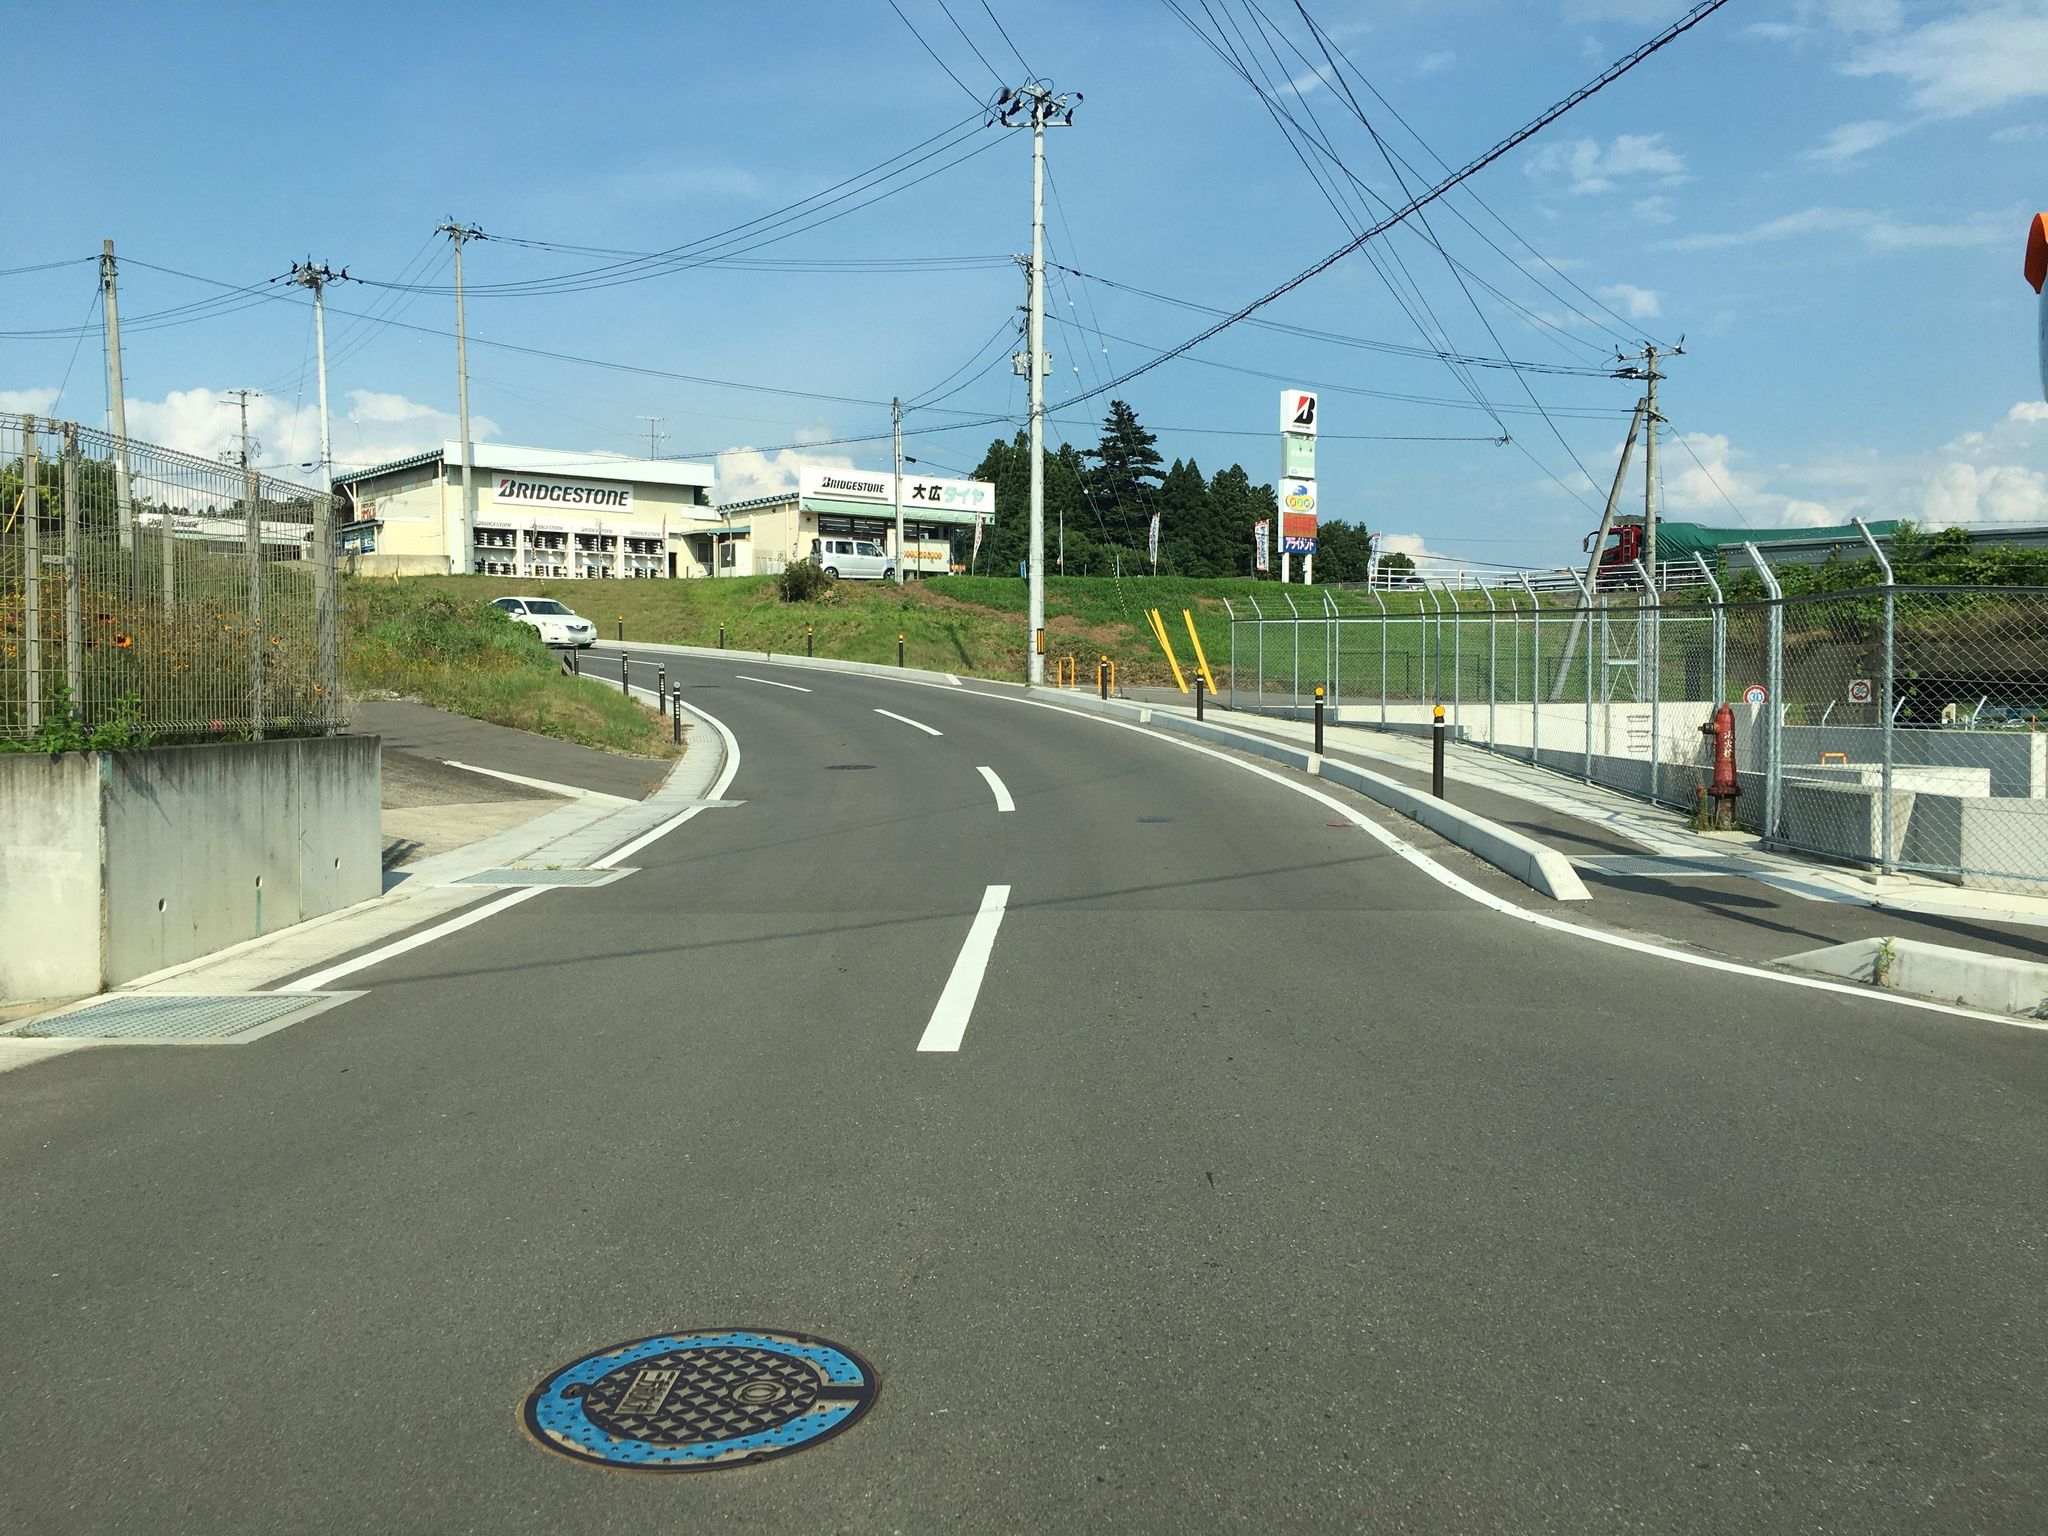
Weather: clear
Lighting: day
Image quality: good
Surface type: driving surface
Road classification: tertiary, unclassified
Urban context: suburban or peri-urban
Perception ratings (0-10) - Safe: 0.31, Lively: 2.52, Beautiful: 1.32, Boring: 5.55, Depressing: 6.15, Wealthy: 1.15